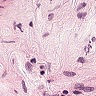
Metastatic tissue present: no